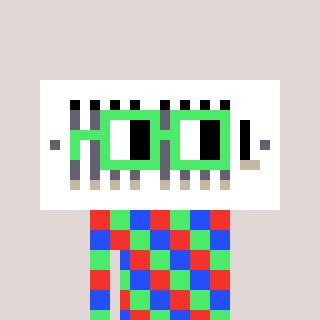
a pixel art character with square light green glasses, a vent-shaped head and a slimegreen-colored body on a warm background